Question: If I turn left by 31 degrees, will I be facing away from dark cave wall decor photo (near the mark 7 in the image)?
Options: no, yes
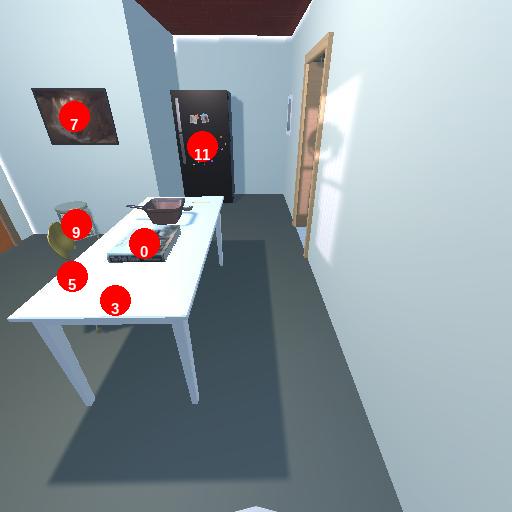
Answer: no